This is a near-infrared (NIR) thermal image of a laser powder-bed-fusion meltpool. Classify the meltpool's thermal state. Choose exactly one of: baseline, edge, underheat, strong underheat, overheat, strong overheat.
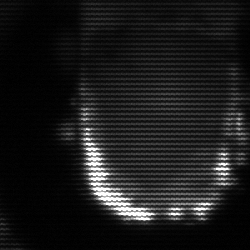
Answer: baseline